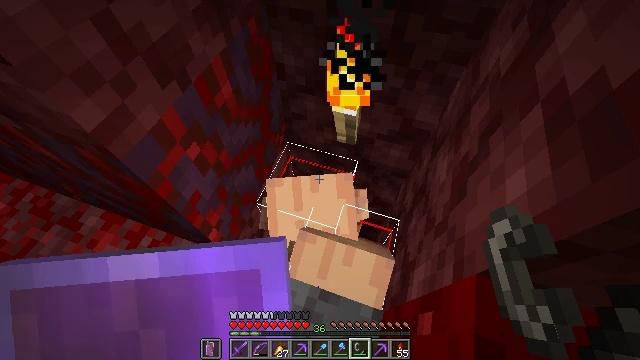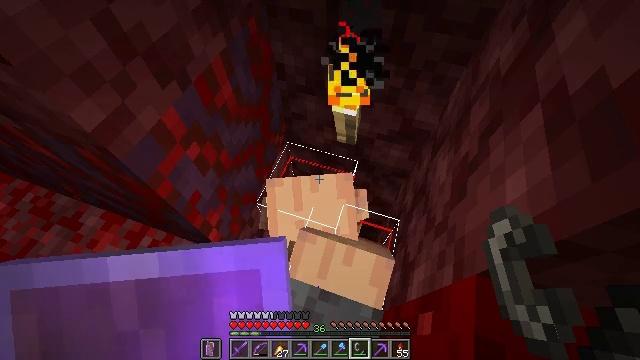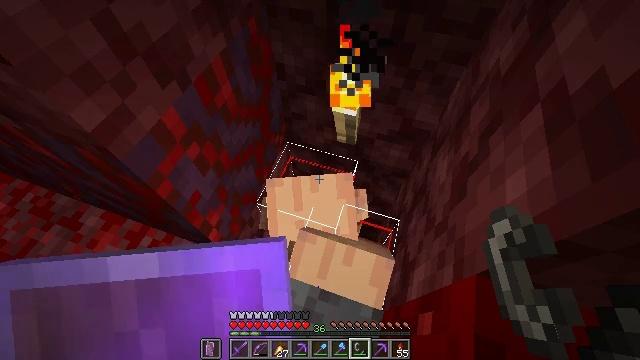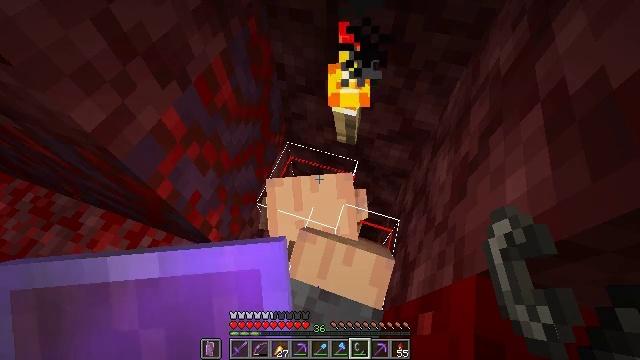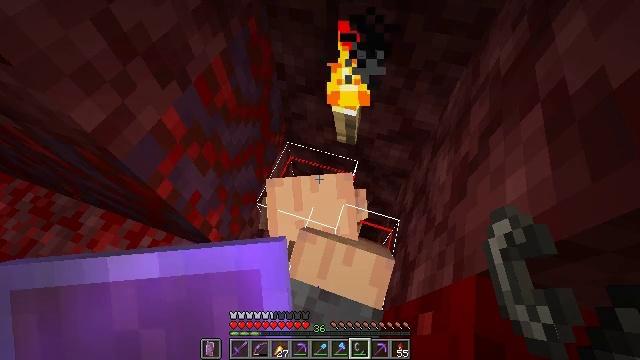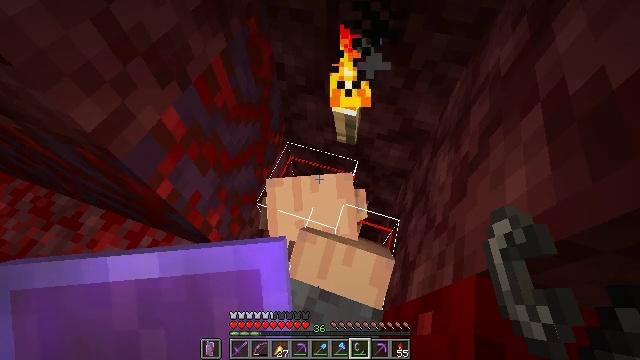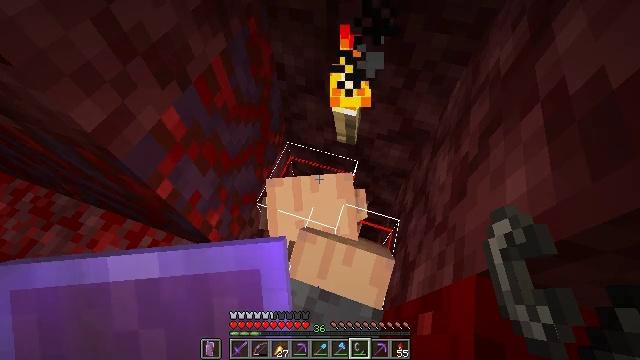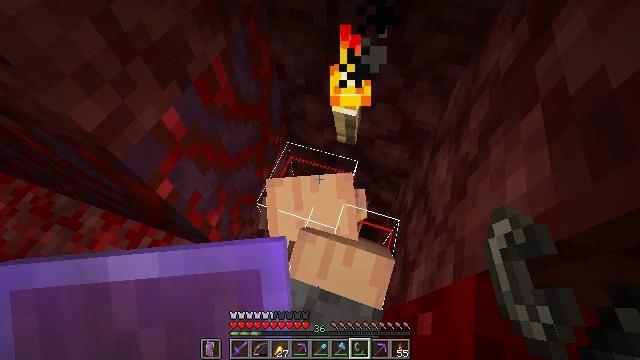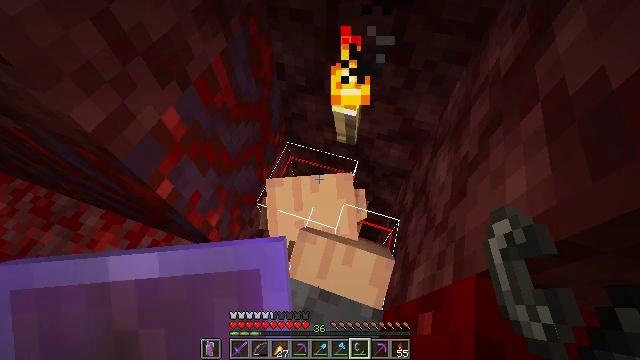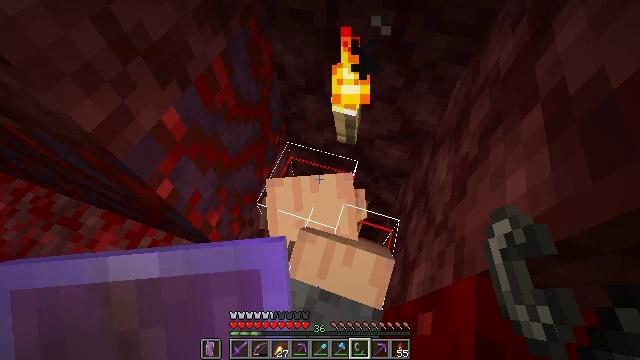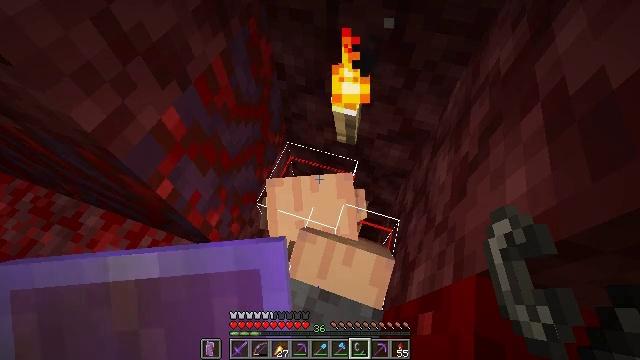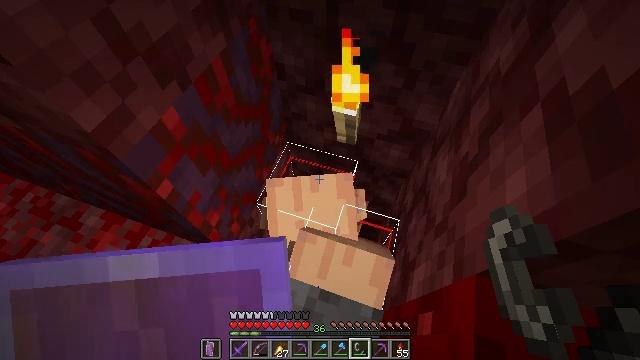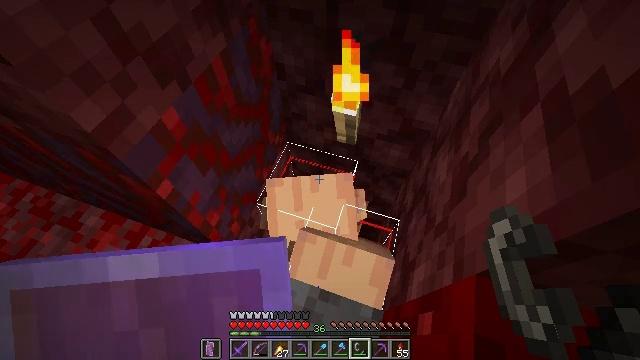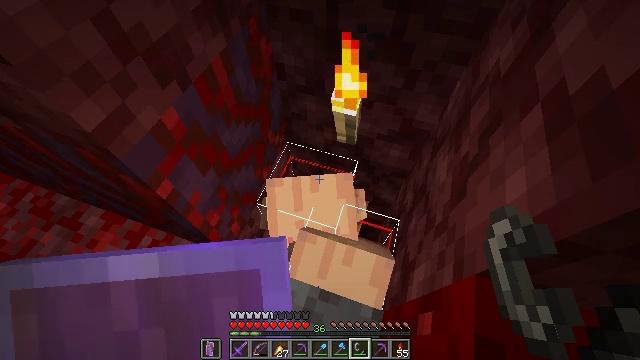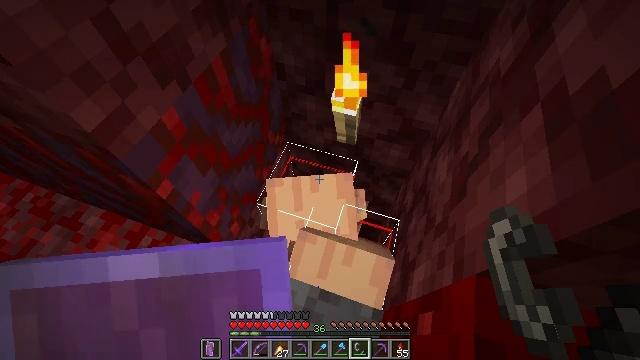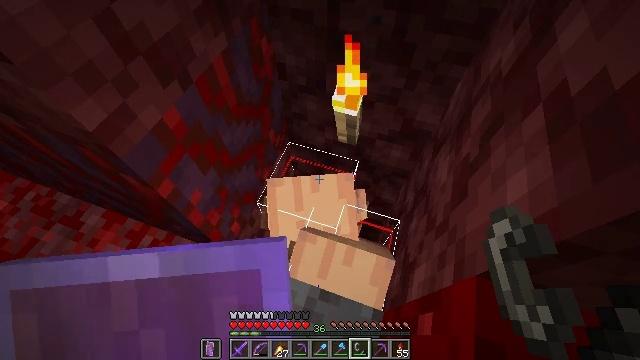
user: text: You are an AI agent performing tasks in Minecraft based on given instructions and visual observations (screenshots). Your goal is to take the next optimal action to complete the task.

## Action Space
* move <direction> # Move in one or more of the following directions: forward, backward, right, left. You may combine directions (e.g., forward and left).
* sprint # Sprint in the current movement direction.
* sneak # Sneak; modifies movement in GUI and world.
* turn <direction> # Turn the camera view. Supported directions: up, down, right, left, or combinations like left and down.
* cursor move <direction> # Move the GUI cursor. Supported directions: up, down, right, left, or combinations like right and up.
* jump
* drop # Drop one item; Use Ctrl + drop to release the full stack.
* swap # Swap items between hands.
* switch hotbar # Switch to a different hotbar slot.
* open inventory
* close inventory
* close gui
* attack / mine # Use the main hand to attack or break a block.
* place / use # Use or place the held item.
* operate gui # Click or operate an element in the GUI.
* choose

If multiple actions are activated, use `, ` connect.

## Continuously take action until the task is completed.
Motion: motion action
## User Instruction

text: Remove a fire charge from the inventory.
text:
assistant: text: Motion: close gui
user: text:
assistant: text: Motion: no_op
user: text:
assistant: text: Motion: no_op
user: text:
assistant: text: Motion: no_op
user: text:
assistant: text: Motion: no_op
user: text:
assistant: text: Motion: no_op
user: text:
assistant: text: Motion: no_op
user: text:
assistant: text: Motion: no_op
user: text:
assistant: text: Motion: no_op
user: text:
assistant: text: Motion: no_op
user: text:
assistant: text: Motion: no_op
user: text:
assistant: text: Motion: no_op
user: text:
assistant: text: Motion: no_op
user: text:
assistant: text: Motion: no_op
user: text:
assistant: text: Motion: no_op
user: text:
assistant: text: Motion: no_op
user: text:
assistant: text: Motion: no_op
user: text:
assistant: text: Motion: no_op
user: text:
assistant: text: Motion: no_op
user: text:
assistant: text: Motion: no_op
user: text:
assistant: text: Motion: no_op
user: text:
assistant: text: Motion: no_op
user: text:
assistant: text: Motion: no_op
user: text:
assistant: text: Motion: no_op
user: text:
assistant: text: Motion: no_op
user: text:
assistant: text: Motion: no_op
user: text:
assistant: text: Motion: no_op
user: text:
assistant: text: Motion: no_op
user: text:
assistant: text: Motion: no_op
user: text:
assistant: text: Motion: no_op